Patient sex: M
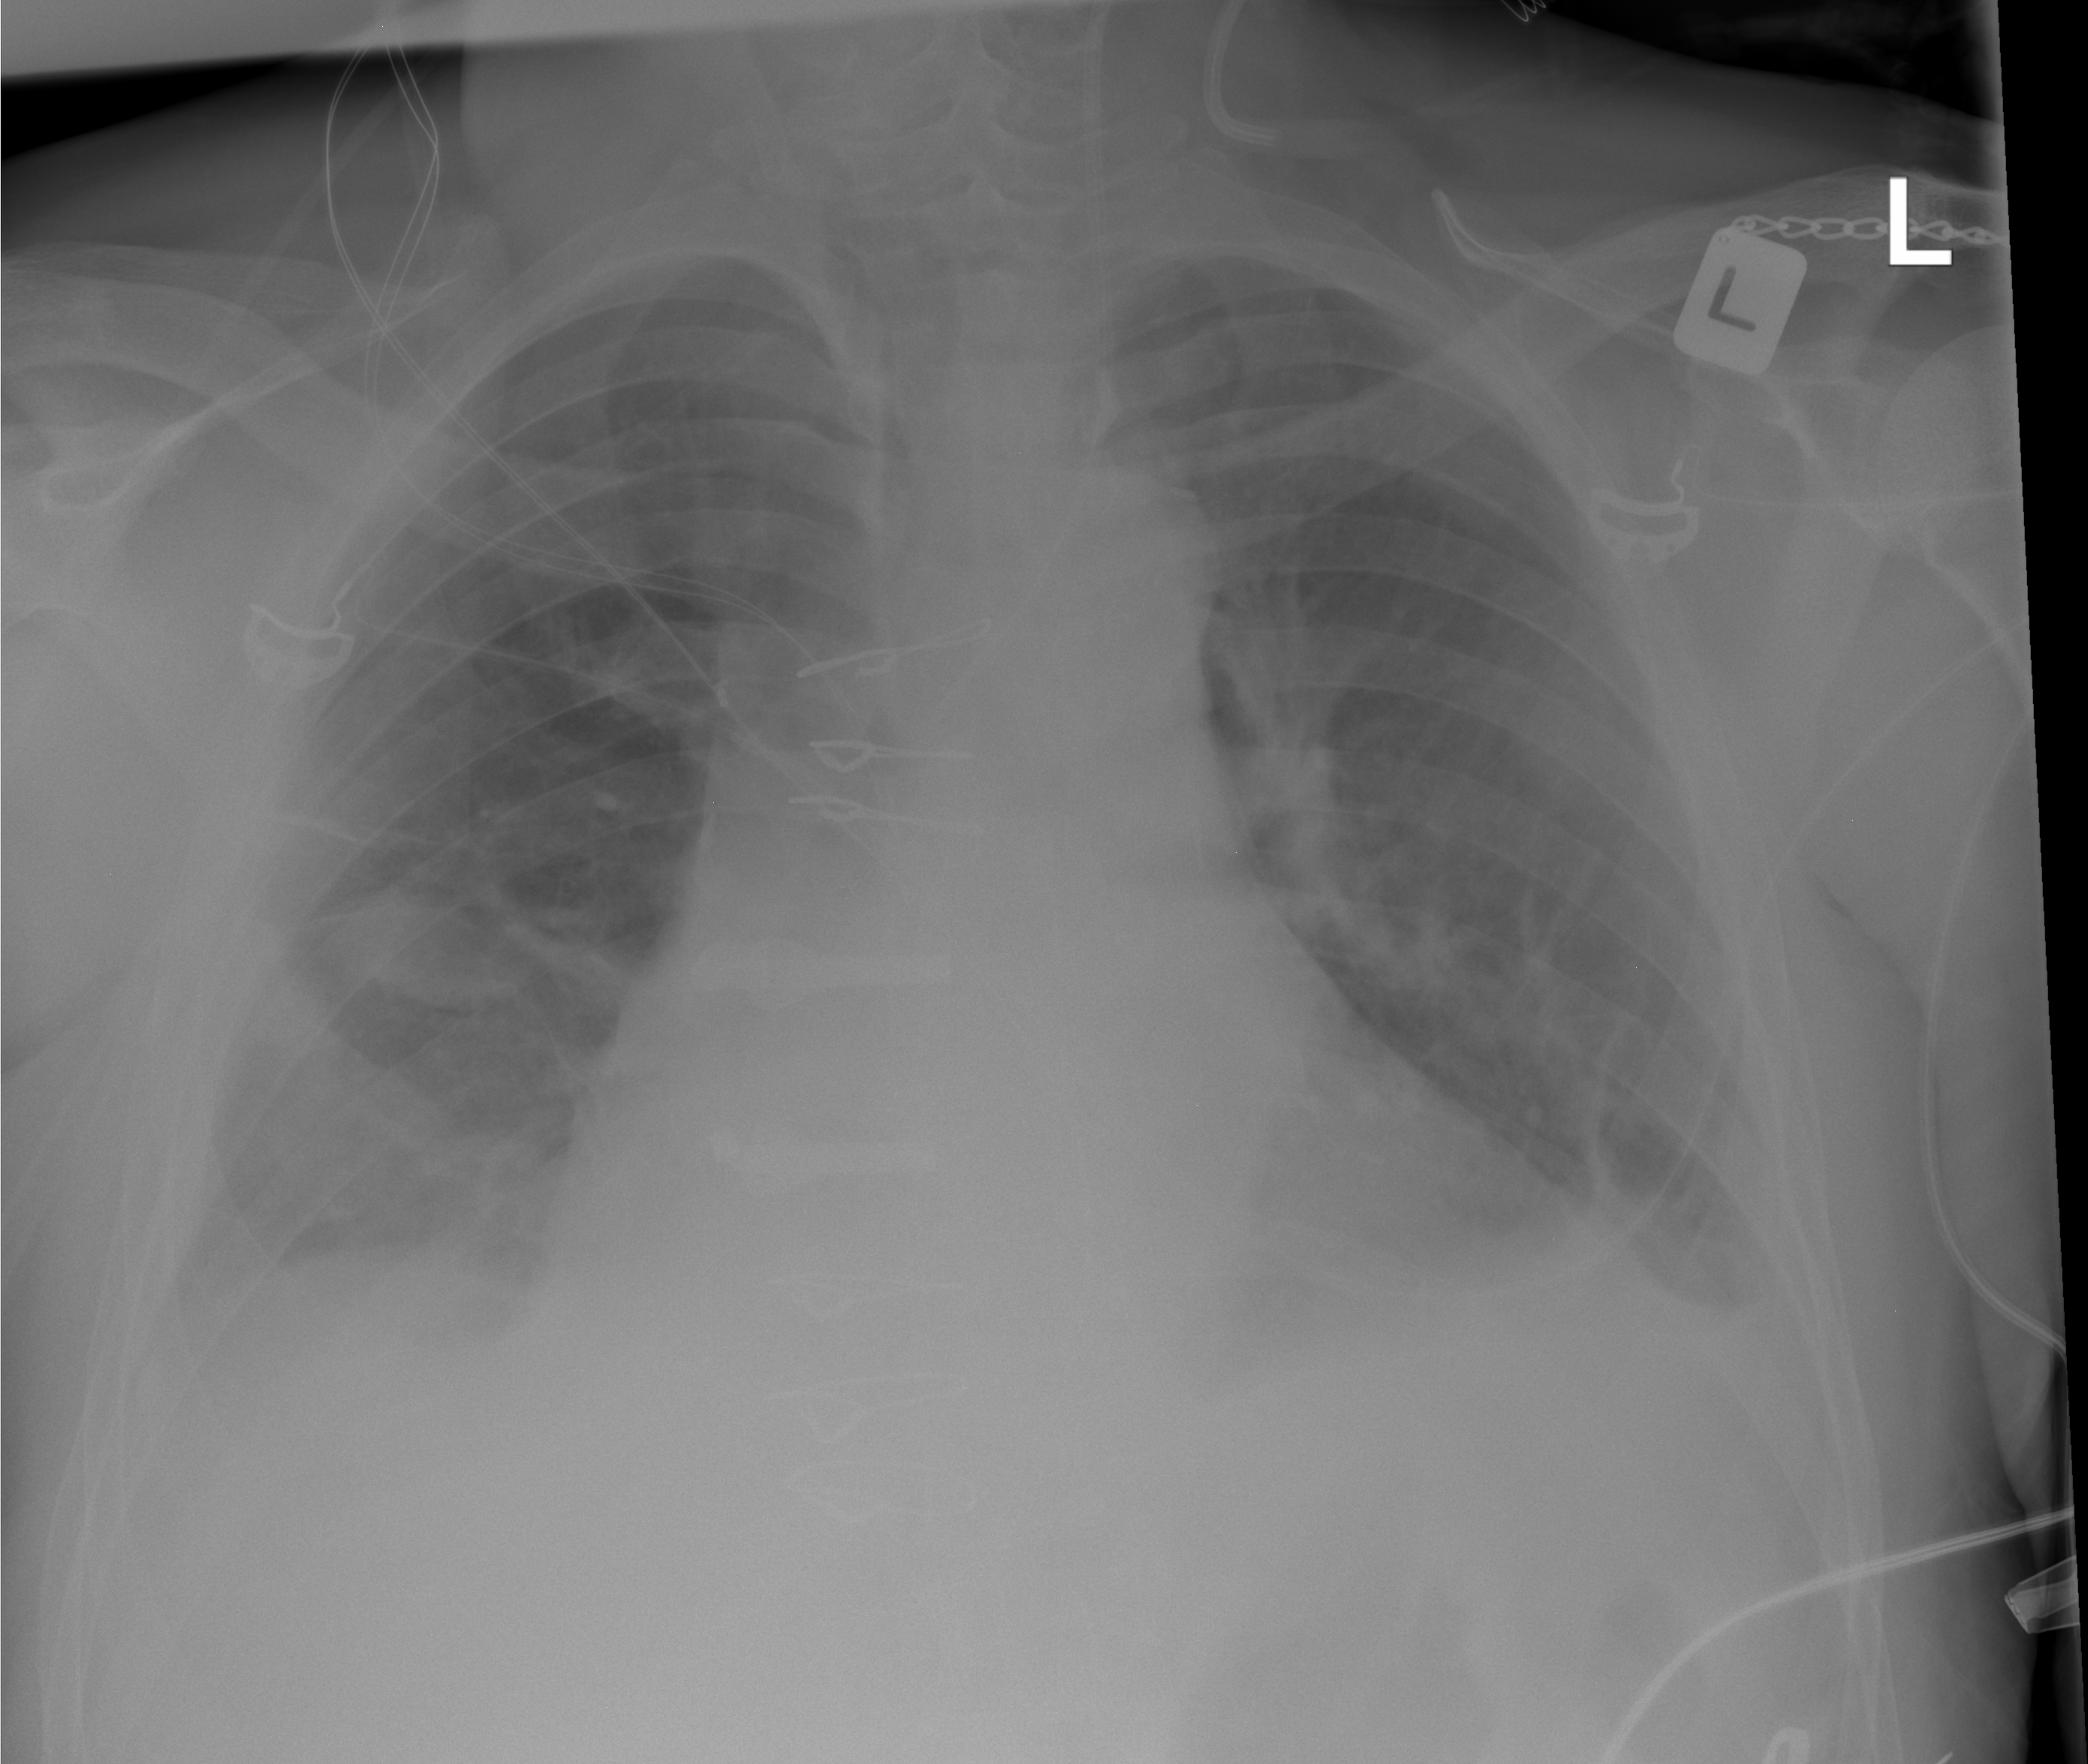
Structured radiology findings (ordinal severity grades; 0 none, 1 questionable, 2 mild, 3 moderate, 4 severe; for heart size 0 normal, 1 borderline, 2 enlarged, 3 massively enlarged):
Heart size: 2
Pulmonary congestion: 2
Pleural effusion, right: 2
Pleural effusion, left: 2
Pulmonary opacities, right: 0
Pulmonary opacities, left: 0
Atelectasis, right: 2
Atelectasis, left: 2